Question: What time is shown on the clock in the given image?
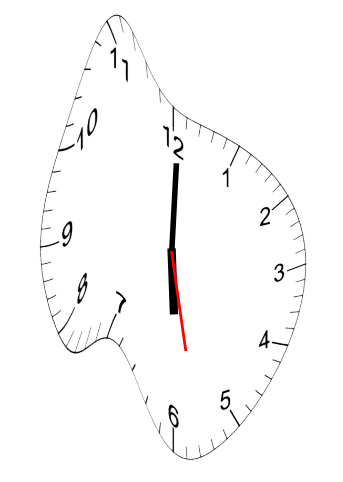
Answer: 06:00:28